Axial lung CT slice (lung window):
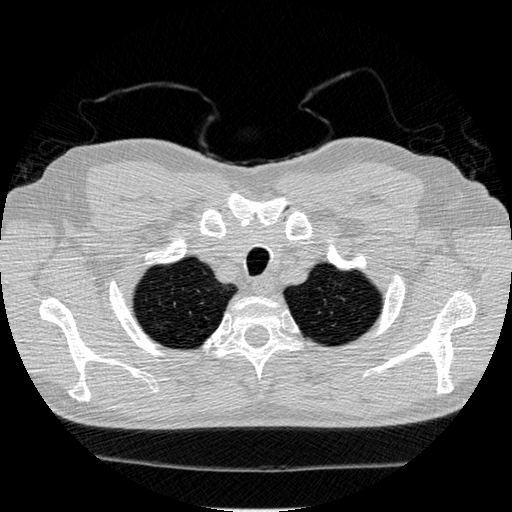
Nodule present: no